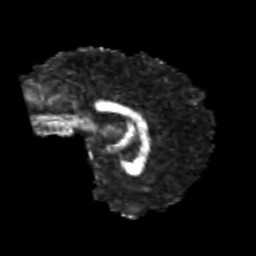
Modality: FA
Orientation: sagittal
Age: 20
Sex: male
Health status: healthy
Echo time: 0.074 s